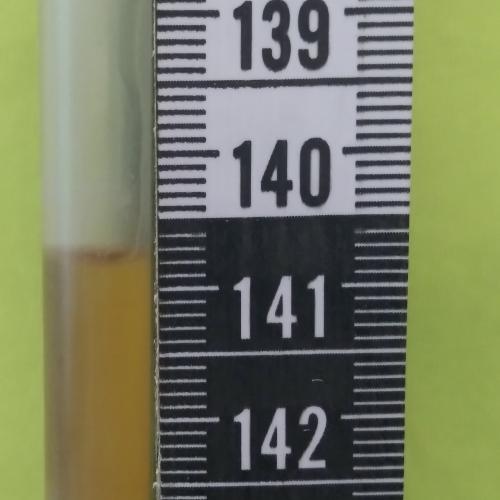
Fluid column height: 140.7 cm